Question: when i use compressed (gzipped) static files from Amazon S3 like this parameter, it ubable to open this file i got error
what to do to access this css file with gzip from s3
'''
My css file link : http://d2dbcr33josved.cloudfront.net/css/style_s3cloud.css
'''

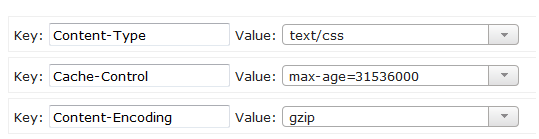
Answer: You need to manually gzip the files before uploading to S3. S3 doesnt do the gzip part, but will just server what you upload along with the headers which you set.
Your header setting is ok here. Just need to upload the gziped file: From Linux or OSX, this can be easily done with "gzip -9 style_s3cloud.css". Then upload the file.